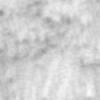
Label: no_change